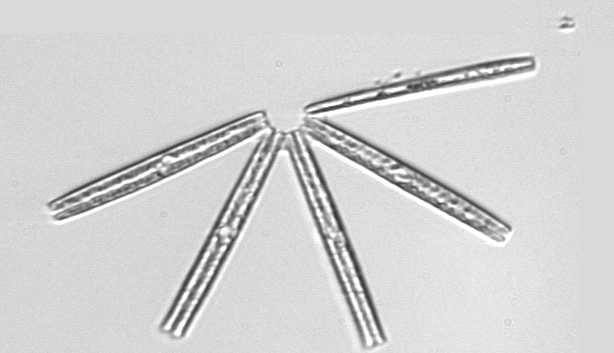
Label: Thalassionema